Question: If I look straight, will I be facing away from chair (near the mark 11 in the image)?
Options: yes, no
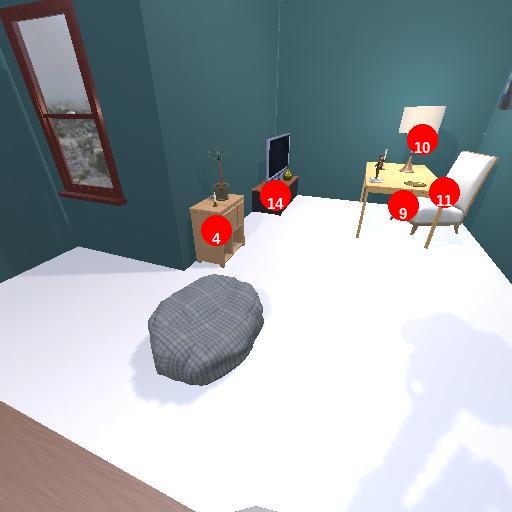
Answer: yes